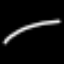
Label: line